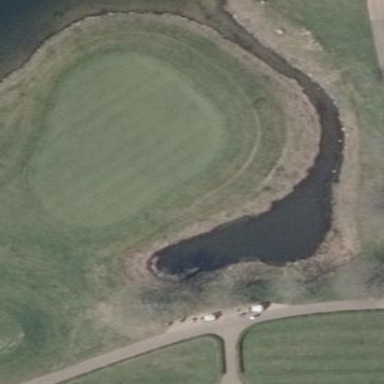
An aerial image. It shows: Golf green.